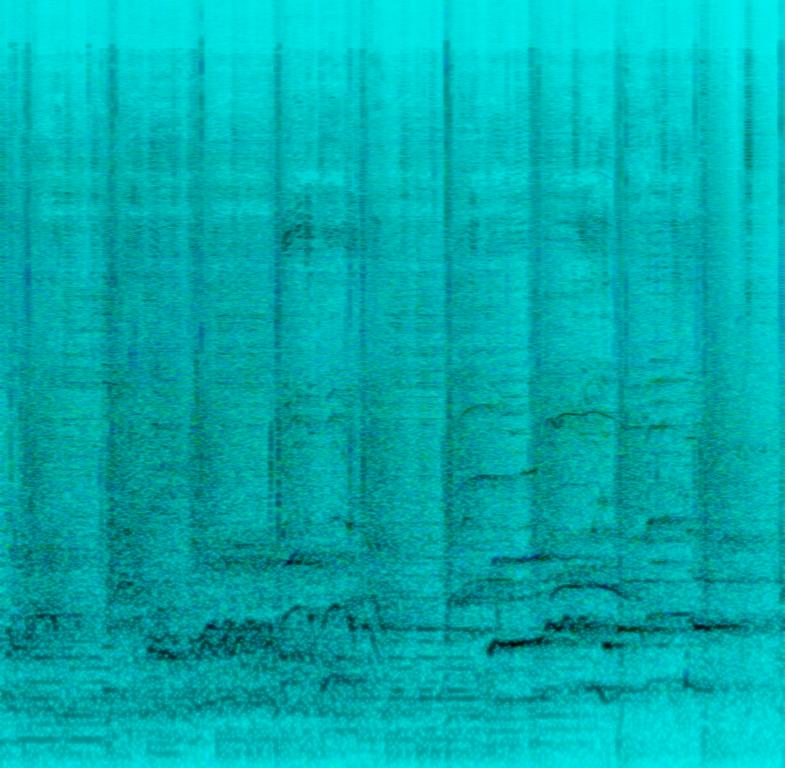
The low quality recording features a very interactive live performance of a gospel song that consists of crowd harmonized singing and clapping, alongside passionate male vocals and shimmering hi hats which gives it a subtle rhythm. It sounds passionate, energetic and soulful.